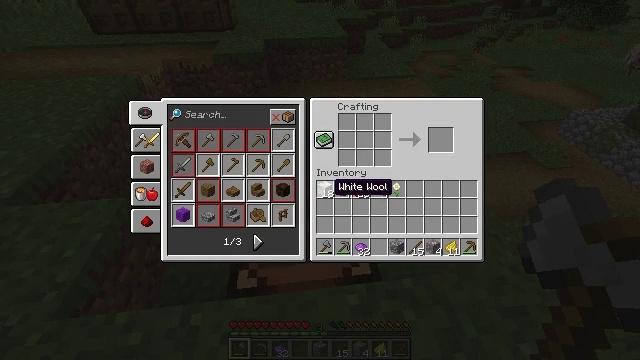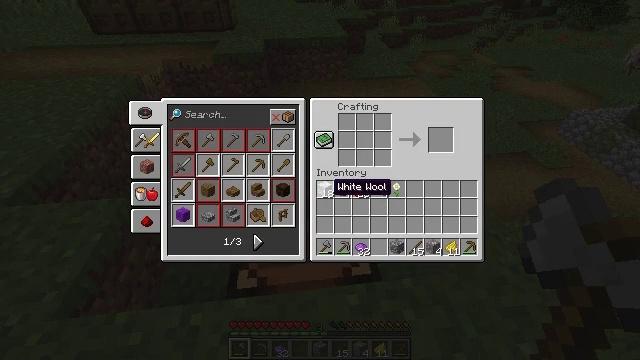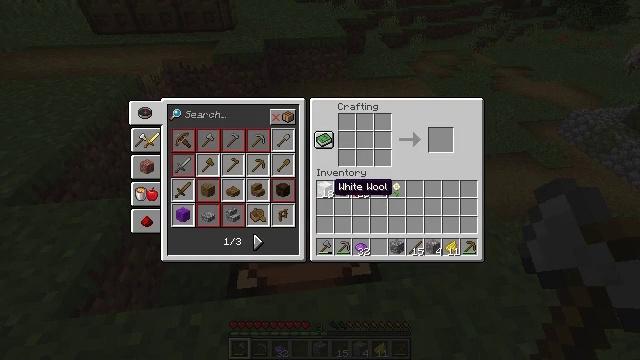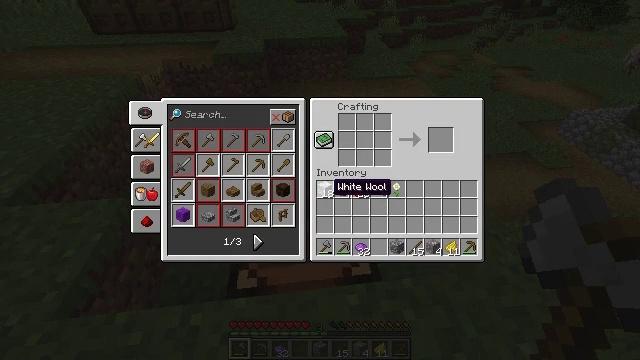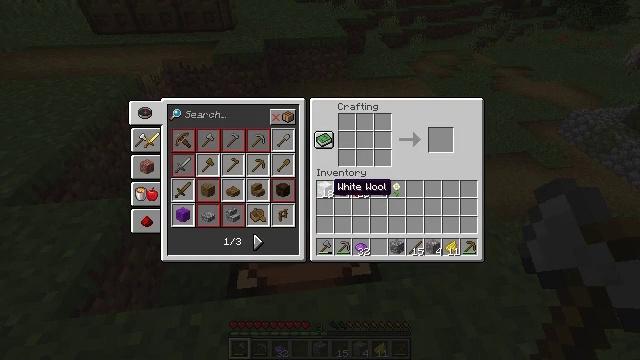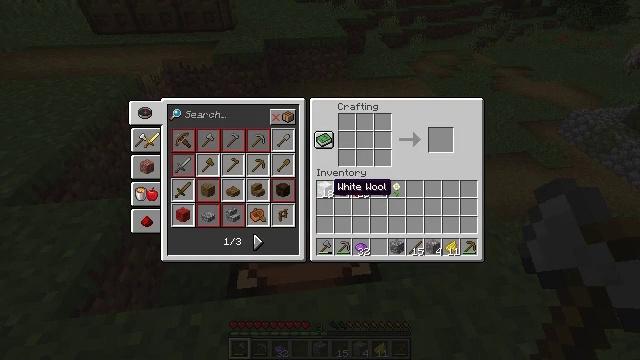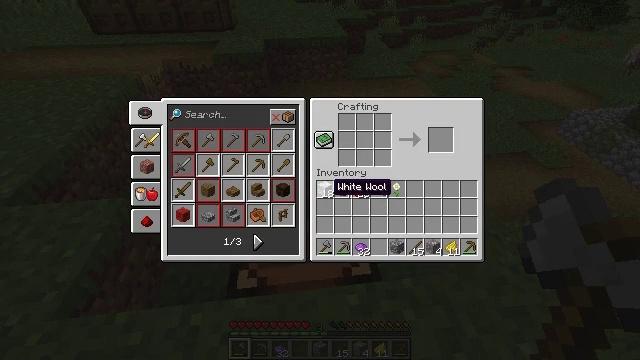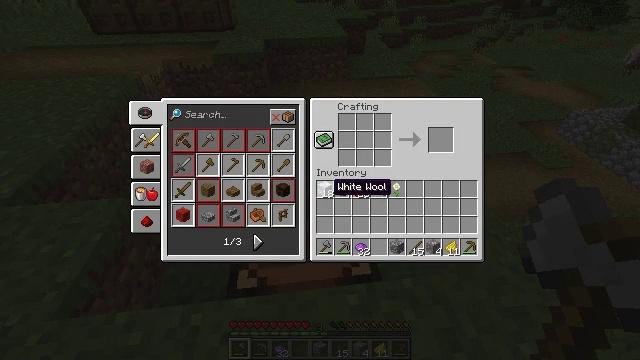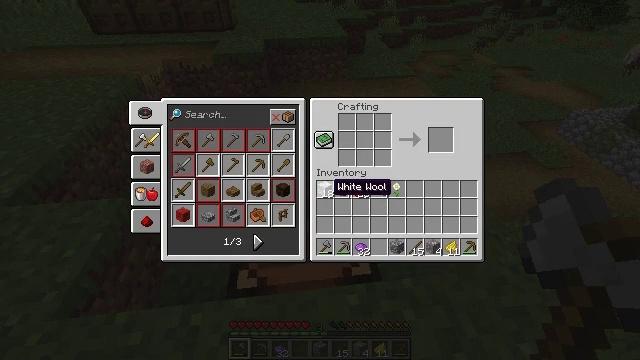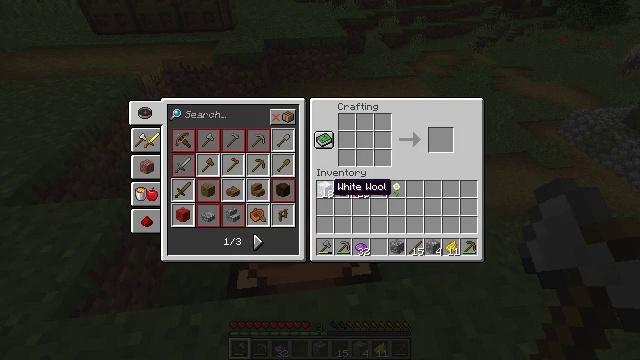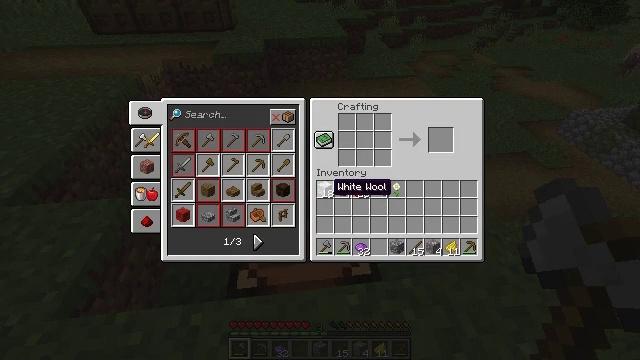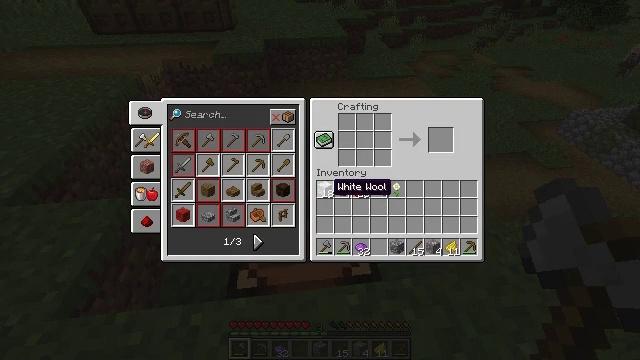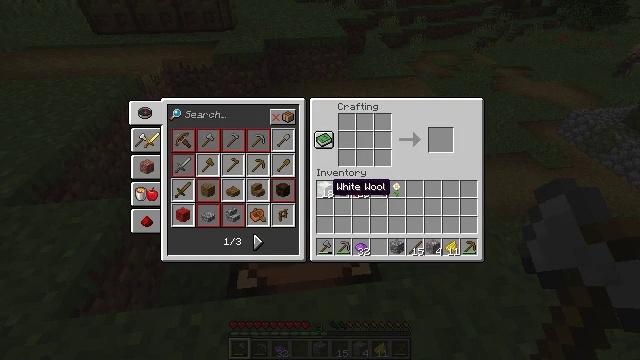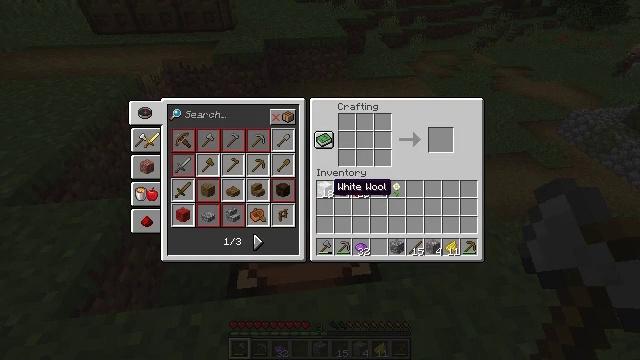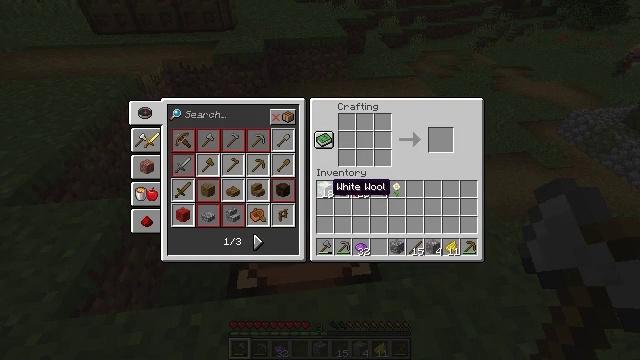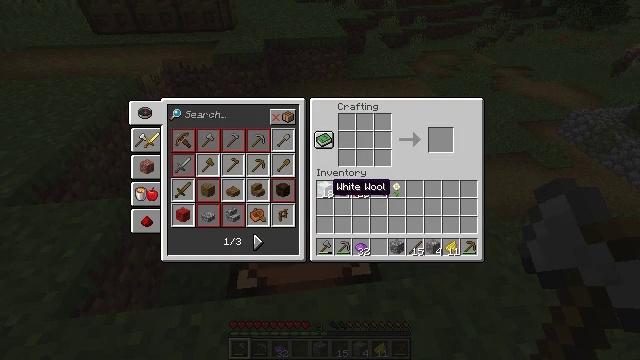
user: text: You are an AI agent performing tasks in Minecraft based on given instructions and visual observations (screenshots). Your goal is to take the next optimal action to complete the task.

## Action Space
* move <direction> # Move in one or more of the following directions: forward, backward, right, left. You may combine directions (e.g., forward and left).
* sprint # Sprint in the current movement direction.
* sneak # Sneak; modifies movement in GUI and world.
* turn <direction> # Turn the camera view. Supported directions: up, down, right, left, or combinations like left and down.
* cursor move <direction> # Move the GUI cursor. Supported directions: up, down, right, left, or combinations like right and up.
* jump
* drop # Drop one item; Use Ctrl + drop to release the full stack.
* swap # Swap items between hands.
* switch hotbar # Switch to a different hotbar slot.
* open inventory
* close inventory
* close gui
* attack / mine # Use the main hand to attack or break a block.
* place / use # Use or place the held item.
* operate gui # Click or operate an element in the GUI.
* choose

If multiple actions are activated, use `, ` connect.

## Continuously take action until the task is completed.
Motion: motion action
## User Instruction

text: Craft purple wool.
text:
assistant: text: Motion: sneak
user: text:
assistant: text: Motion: sneak
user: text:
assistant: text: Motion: sneak
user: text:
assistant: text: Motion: sneak
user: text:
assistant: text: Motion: sneak
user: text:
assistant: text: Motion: sneak
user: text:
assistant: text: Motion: sneak
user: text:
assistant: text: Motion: sneak
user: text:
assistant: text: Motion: sneak
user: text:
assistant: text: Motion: sneak
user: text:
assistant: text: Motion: sneak
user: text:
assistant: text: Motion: sneak
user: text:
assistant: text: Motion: sneak
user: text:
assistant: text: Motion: sneak
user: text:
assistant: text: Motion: sneak
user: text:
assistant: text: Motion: sneak
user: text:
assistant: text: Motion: sneak
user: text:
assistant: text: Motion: sneak
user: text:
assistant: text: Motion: sneak
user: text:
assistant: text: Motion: sneak, operate gui
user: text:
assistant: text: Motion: sneak, operate gui
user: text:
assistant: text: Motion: sneak, operate gui
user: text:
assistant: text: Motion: sneak, operate gui
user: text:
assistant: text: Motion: sneak
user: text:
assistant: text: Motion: sneak
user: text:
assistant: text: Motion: sneak
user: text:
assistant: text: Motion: sneak
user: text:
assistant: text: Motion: sneak
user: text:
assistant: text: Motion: sneak
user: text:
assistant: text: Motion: sneak